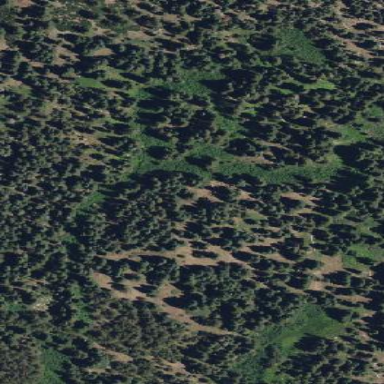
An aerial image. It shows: Wet meadow with wooded vegetation.